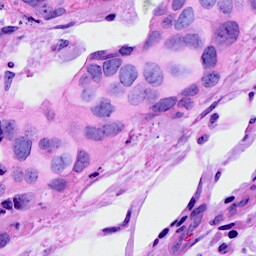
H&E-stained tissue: Breast